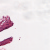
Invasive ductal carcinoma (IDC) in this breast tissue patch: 0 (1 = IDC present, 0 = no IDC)